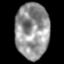
Tissue: lung
Cell type: Epithelial cells
Senescence score: 0.2143
Nuclear area (px): 1847
Mean DAPI intensity: 147.404